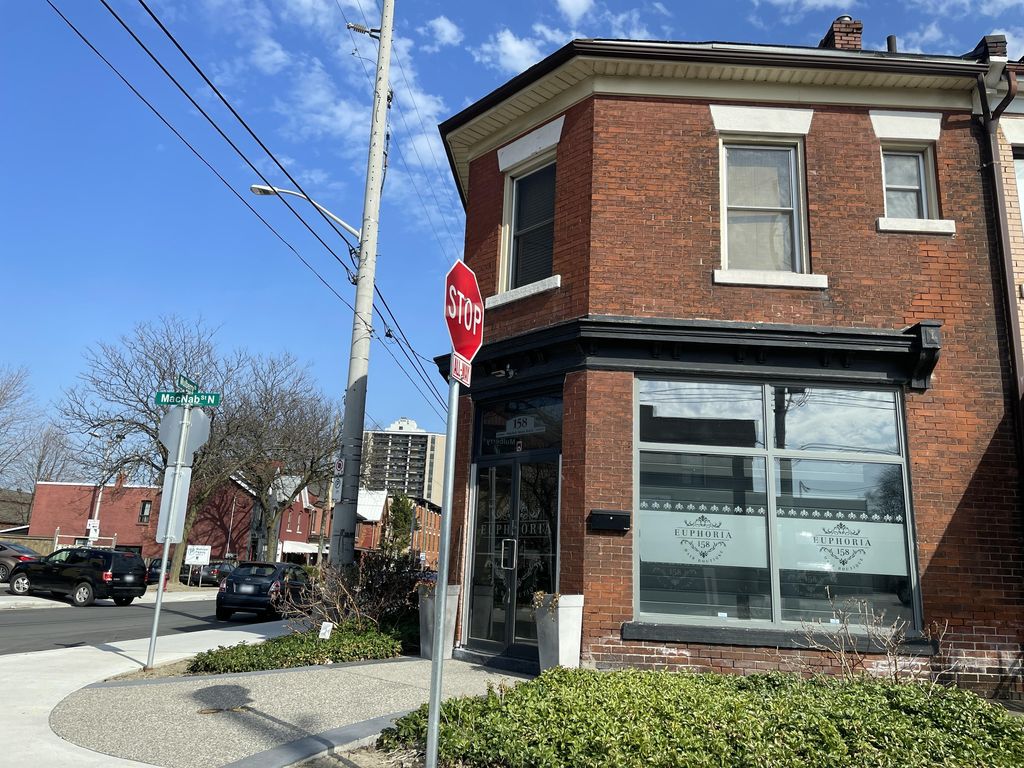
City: hamilton